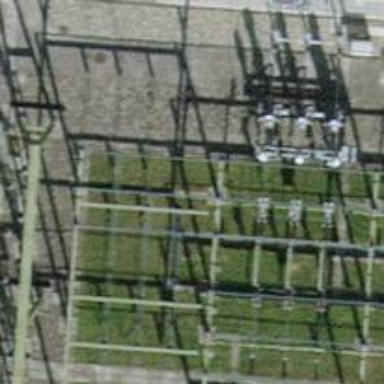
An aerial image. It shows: Switch for power supply.